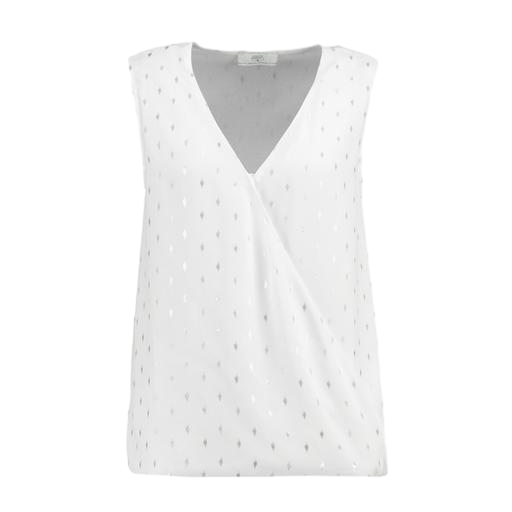
white gisella dot tank top, white stud neck twist front top, white dotted tank, white background